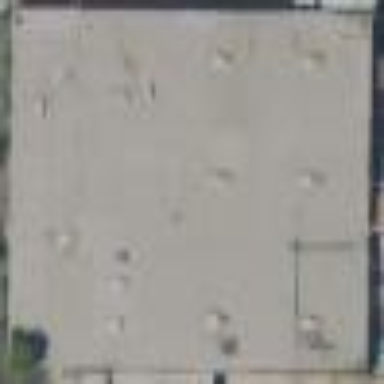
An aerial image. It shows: Industrial building.